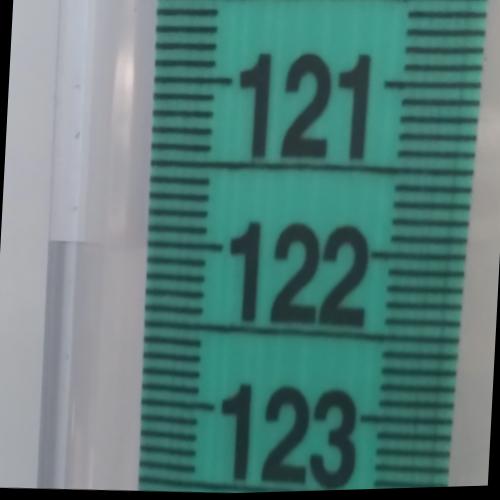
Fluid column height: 122.0 cm